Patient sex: F
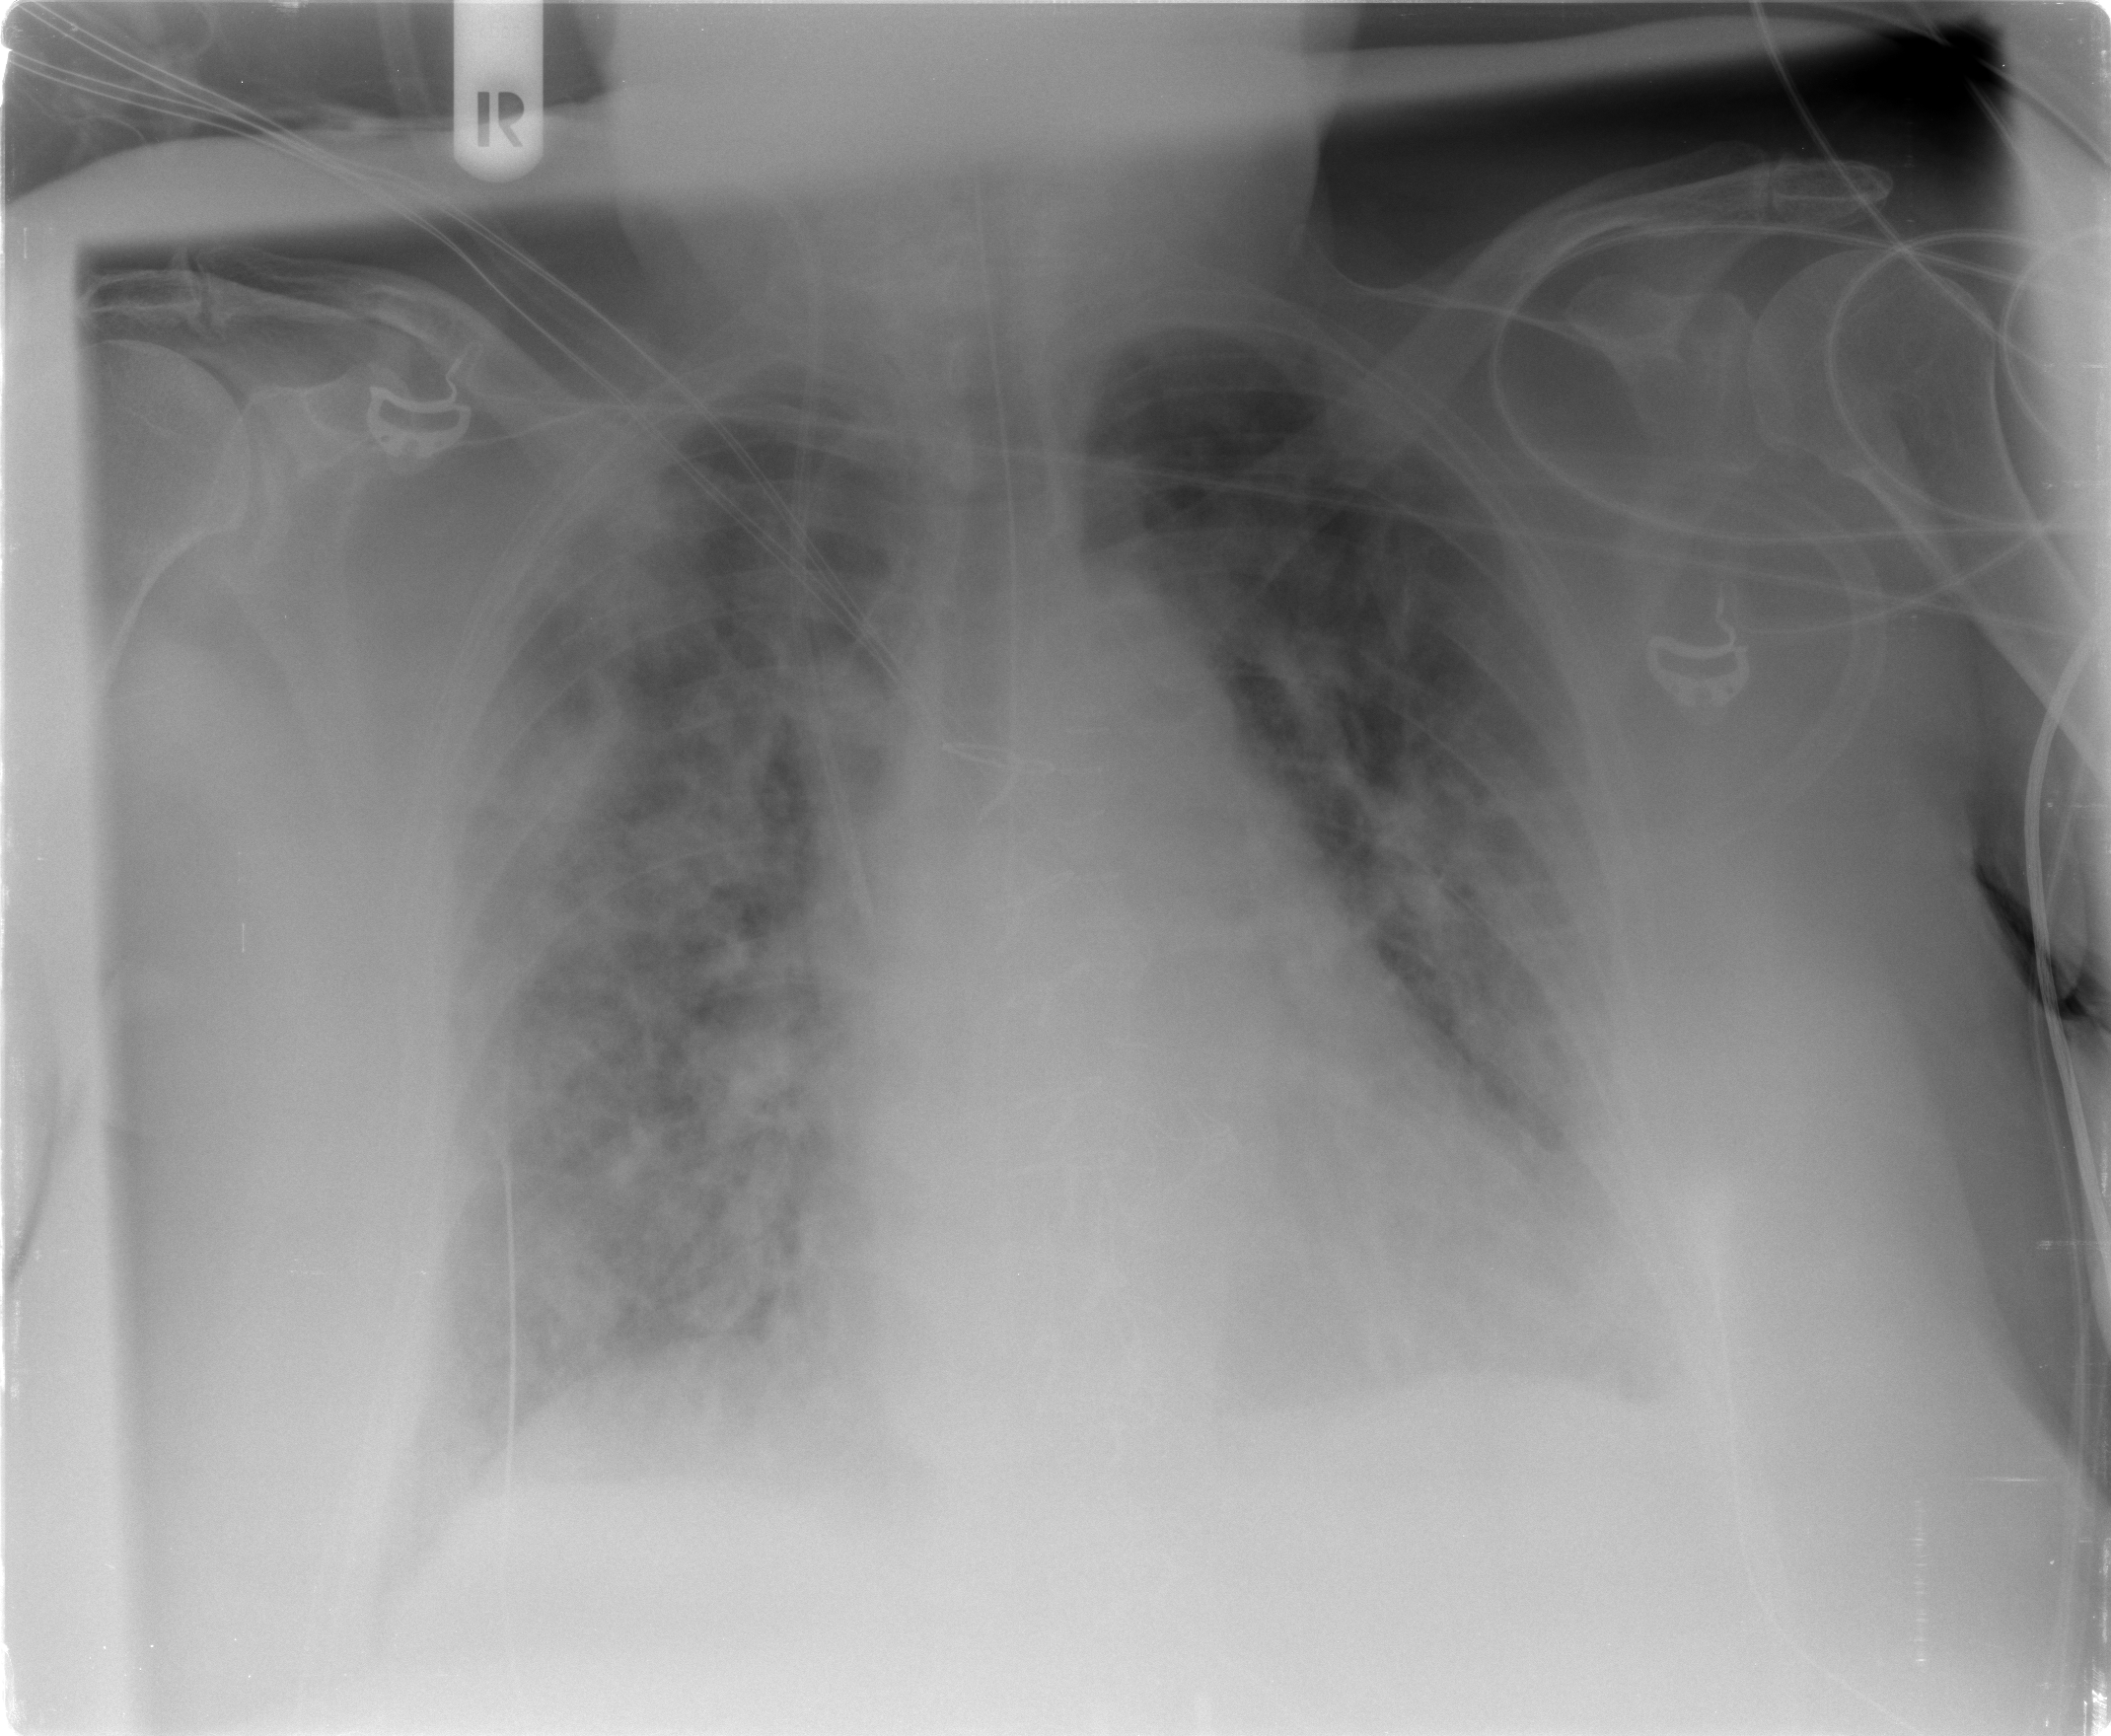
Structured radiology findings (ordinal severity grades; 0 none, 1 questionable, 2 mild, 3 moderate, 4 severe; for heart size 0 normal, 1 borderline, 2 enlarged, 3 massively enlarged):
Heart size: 2
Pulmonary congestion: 2
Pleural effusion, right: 2
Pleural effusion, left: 2
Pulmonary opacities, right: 3
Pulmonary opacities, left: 3
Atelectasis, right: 2
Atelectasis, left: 2